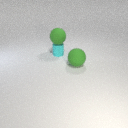
large green rubber sphere above small cyan rubber cylinder